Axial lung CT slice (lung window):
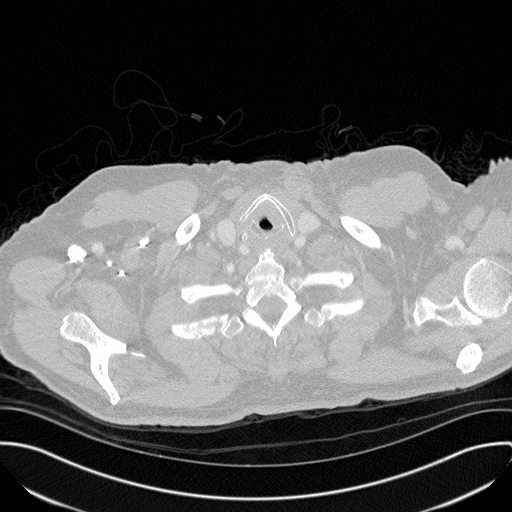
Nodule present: no